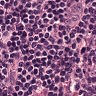
Metastatic tissue present: no